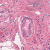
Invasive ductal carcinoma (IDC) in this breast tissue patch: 0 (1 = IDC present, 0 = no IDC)